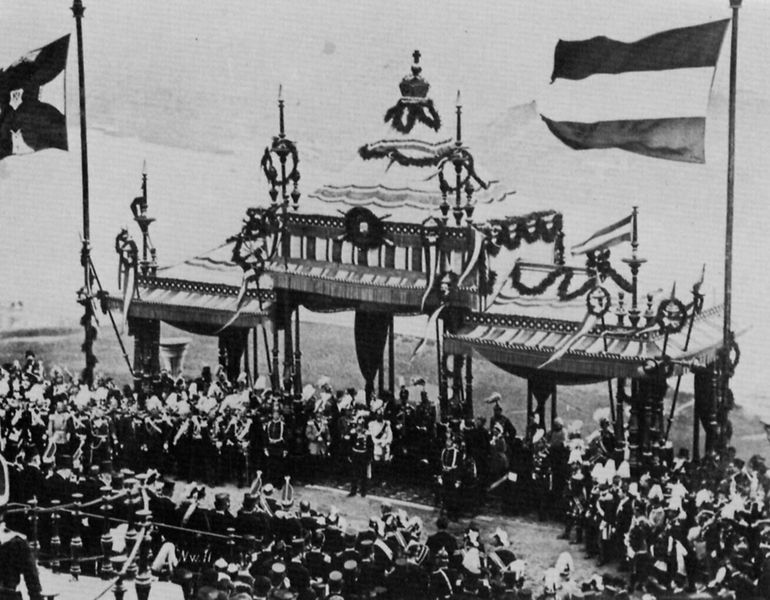
Titel: Enthüllungsfeier auf dem Niederwald
Künstler: Ottomar Anschütz
Standort: Leverkusen
Institution: Foto-Historama
Schlagwörter: feuer, mann, meer, wasser, weiß, menschen, blumen, frankreich, grau, hell, hut, hüte, jahrhundertwende, männer, schmuck, schwarz, straße, zeichen, dach, fest, gesellschaft, menge, versammlung, feier, gedränge, kappe, mütze, architektur, band, federn, mensch, stehen, holland, vorhang, wind, reich, adel, girlande, publikum, krone, boot, deutschland, federbusch, balkon, schiff, fahnen, tribüne, zuschauer, fahne, flagge, hosen, mast, hof, masten, banner, wehen, gefolge, kaiser, könig, soldaten, ansprache, dekoration, gäste, streifen, tor, pfosten, foto, fotografie, photographie, schild, stangen, ringe, bayern, kreuz, sprossen, militär, polizisten, schwarzweiß, schwerter, säbel, uniform, uniformen, waffen, soldat, auflauf, kreise, helm, herrscher, hauben, zeremonie, kranz, menschenmenge, heer, sieg, wimpel, schaulustige, österreich, altar, tribühne, girlanden, photo, verziert, tore, triumph, helme, regiment, krönung, majestät, empfang, festtag, kapelle, baldachin, lanzen, umzug, hochzeit, kränze, flaggen, kaiserreich, parade, monarch, monarchie, bänder, fotographie, jubiläum, spiralen, spirale, feierlichkeit, generäle, preussen, waser, zelt, standarte, triumphbogen, ehrung, wilhelm, fahnenstange, geschmückt, standarten, fahnenstangen, sissi, proklamation, milität, aufmarsch, baldachine, ungarn, eröffnung, krobe, staatsakt, brandenburg, feldzeichen, federbuschen, beflaggd, ehrentag, ephemer, fahnr, festumzug, franz joseph, inge, kaiserfeier, kaiserfest, schauöustige, siegesfeier, zaungäste, galauniformen, blaskapelle, falgge, 19. jahrhundert, hzelt, kaiesr, aurmarsch, 3. v. 19. jh.